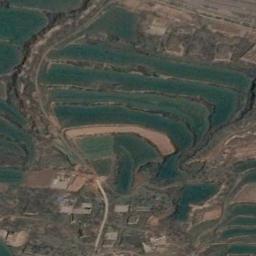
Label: terrace